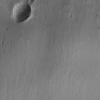
Atmospheric dust classification: not_dusty